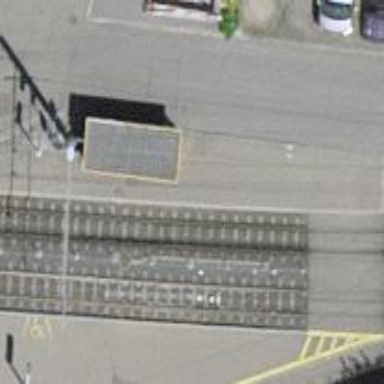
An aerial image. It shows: Grit bin.